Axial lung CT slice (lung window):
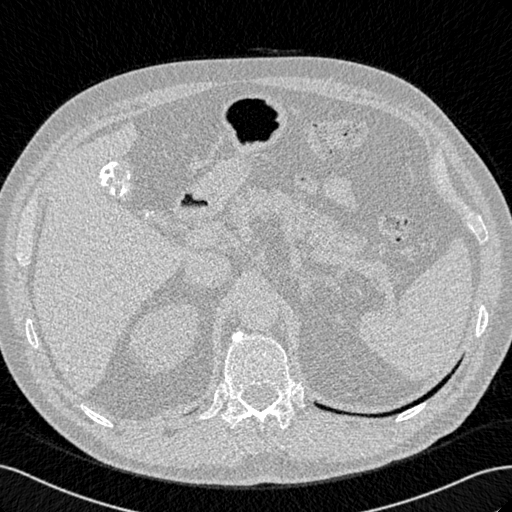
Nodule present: no